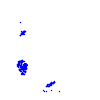
Particle: electron